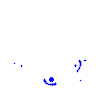
Particle: electron